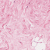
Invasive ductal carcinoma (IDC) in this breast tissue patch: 0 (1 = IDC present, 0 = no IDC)